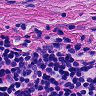
Metastatic tissue present: no